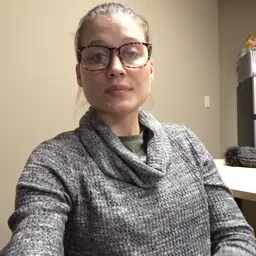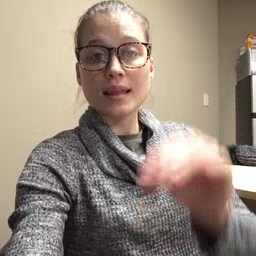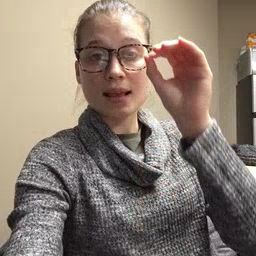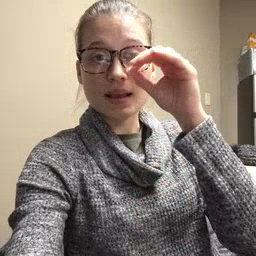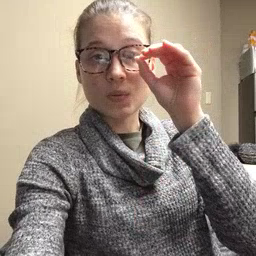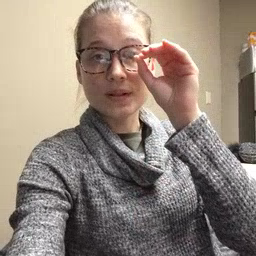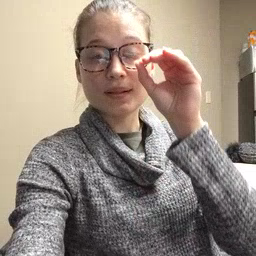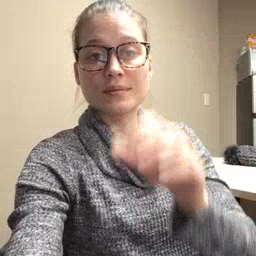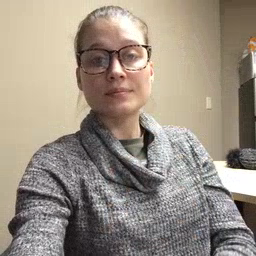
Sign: owl